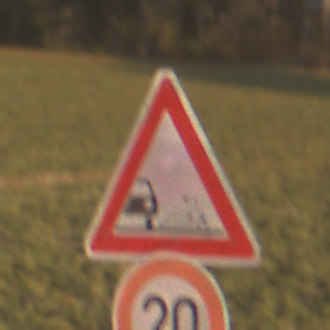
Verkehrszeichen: SplittSchotter
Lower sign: Geschwindigkeit20
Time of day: SunriseSunset
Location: Outdoor (Nature)
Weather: PartlyCloudy
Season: NotSpecified
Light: Natural